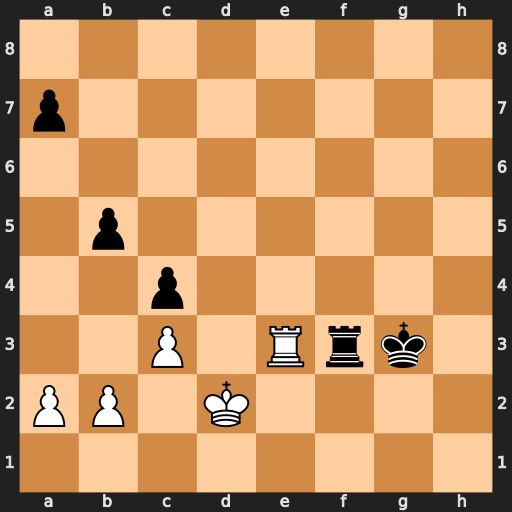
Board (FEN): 8/p7/8/1p6/2p5/2P1Rrk1/PP1K4/8
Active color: w
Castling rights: -
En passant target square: -
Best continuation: Ke2 Rxe3+ Kxe3